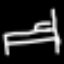
Label: bed